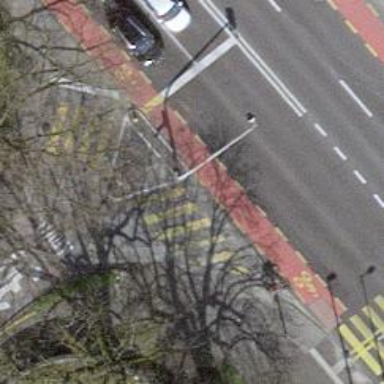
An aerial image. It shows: Crossing with traffic signals.